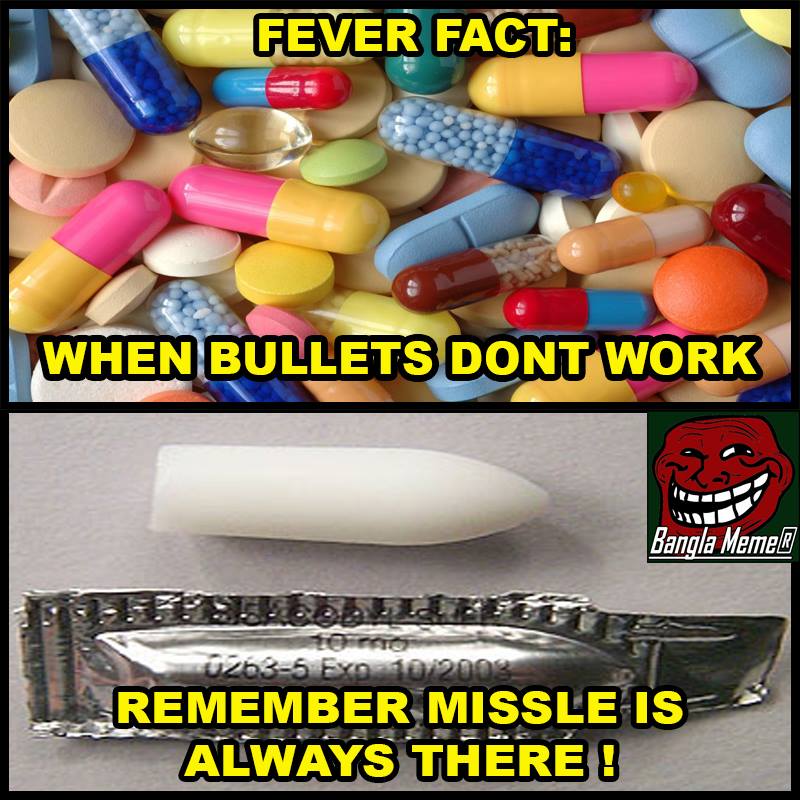
Caption: FEVER FACT: WHEN BULLETS DONT WORK   REMEMBER MISSLE IS ALWAYS THERE !
Label: non-hate